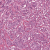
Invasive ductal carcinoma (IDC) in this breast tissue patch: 1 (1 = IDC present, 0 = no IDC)